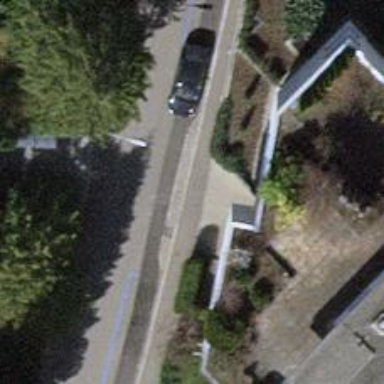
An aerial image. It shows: Asphalt sidewalk.